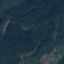
Label: Forest